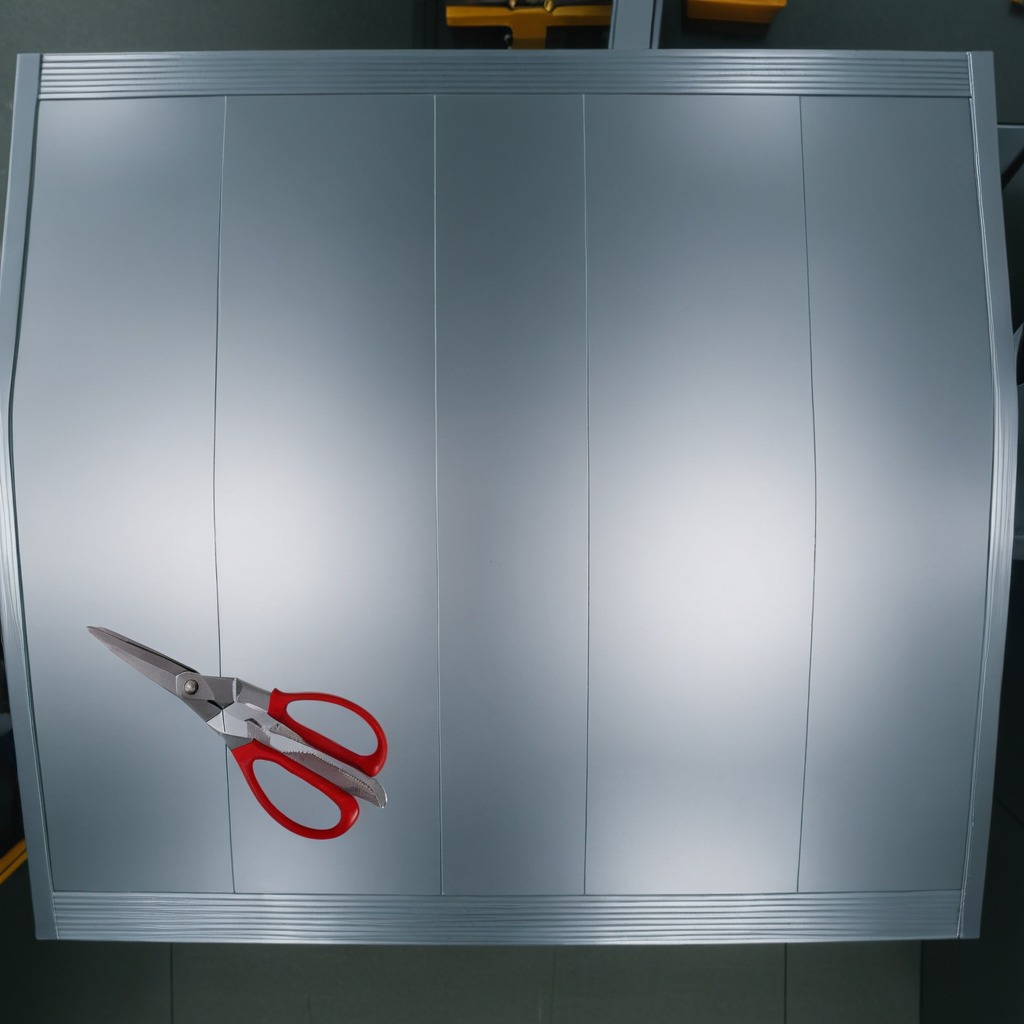
A scissor is lying on the toolbox surface.